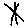
Label: line